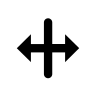
Cursor type: resize_ew
OS/theme: linux-xcursor-pro
Variant: black